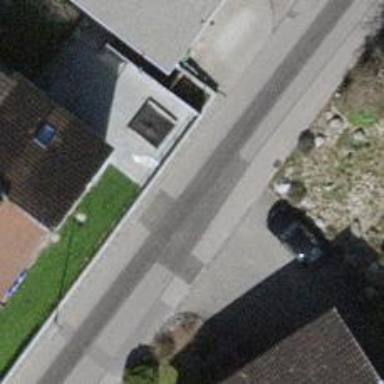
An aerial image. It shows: Residential road with asphalt surface and no sidewalk.